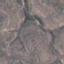
Land use / land cover class: HerbaceousVegetation